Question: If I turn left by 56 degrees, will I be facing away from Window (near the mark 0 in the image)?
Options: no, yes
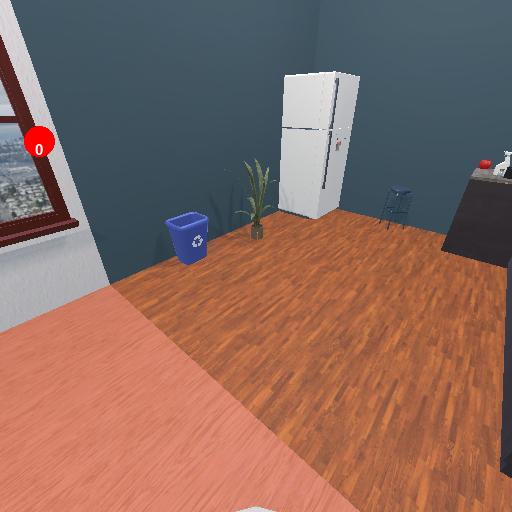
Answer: no